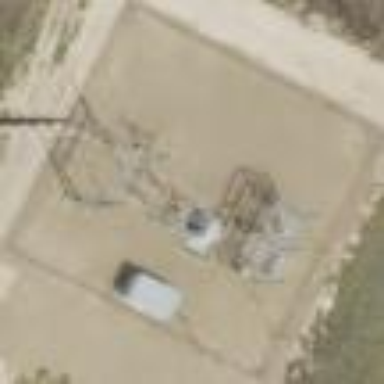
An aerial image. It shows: Industrial power substation enclosed by fence.